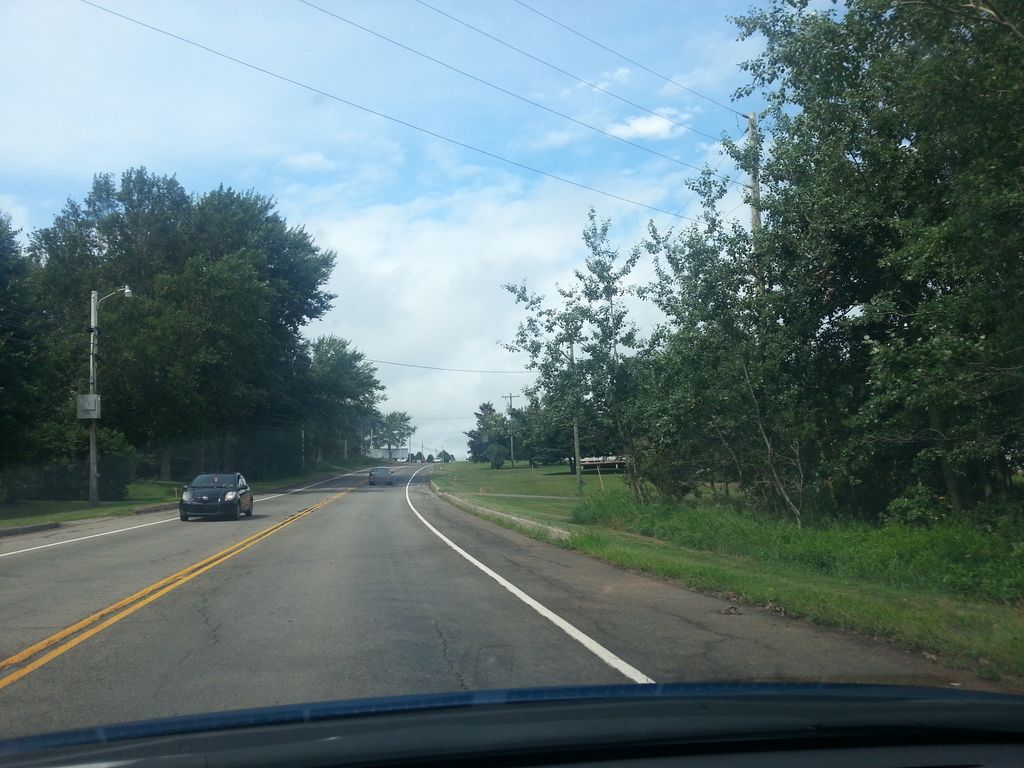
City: charlottetown